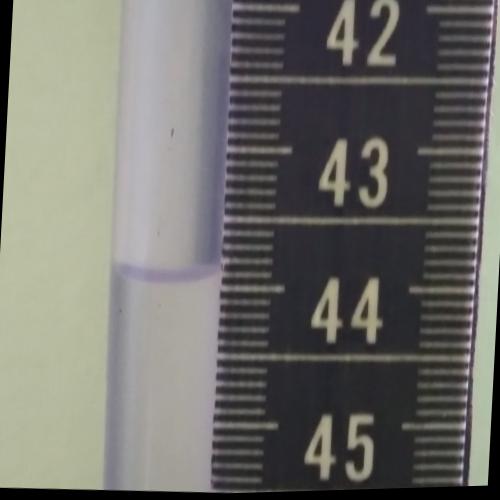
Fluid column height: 43.9 cm